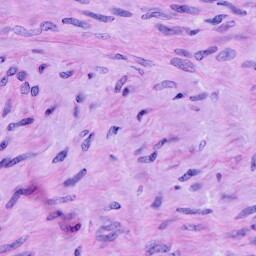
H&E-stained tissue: Cervix